Interaction volume radius: 5 \u00c5
Interaction volume height: 25 \u00c5
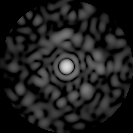
Disorder parameter: 0.8418